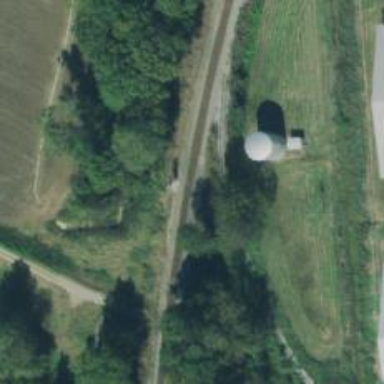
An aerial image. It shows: Site related to railway infrastructure.